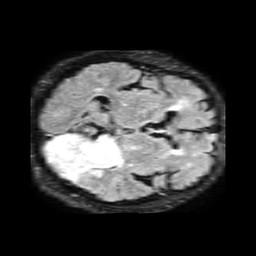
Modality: FLAIR
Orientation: axial
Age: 66
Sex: male
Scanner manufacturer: philips
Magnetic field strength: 1.5 T
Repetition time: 6 s
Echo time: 0.1032 s